Question: I search text in Android Studio, you can see Image A
I find the search result includes auto-generation code such as 'LayoutHomeBindingImpl'
I hope to exclude search result from auto-generation code, how can I do?

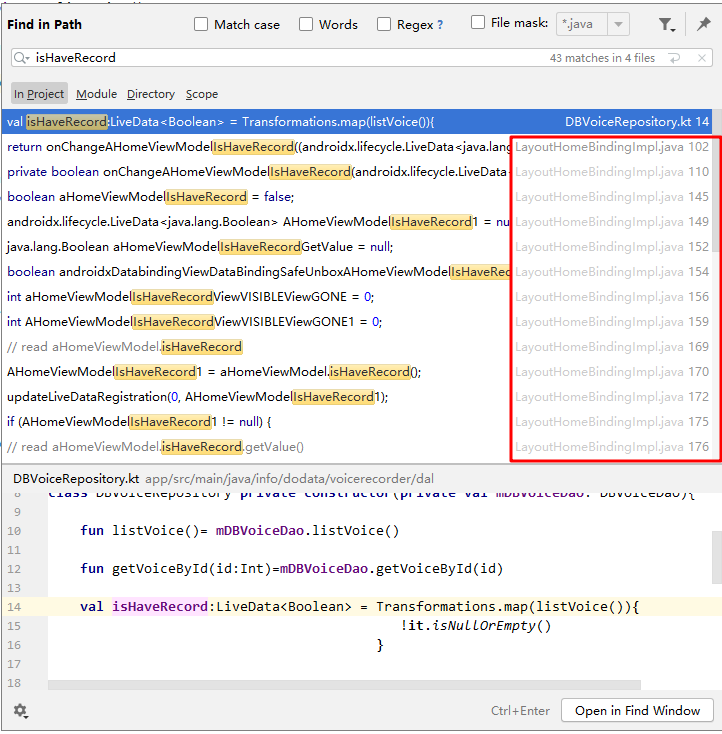
Answer: Follow these steps to directly achieve the goal:
Press + + to open 'Find in Path' window, then go to 'Scope' tab:

Click on '...' options button:

Click on '+' then 'Local' to add a new scope:

Choose a name for it and press 'OK':

In 'Pattern' box, put '!file:*/generated//*', then press 'Apply' and 'OK':

Now, all generated source codes are excluded in the result of 'Find in Path':